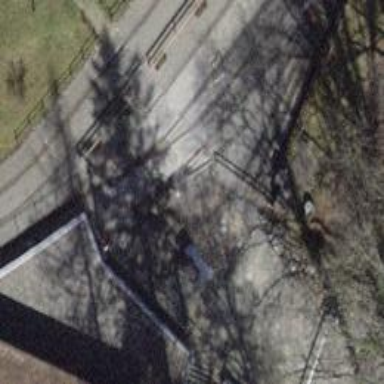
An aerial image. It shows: Miniature railway in service yard.